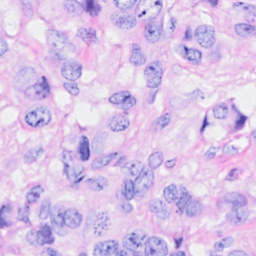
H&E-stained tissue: Breast